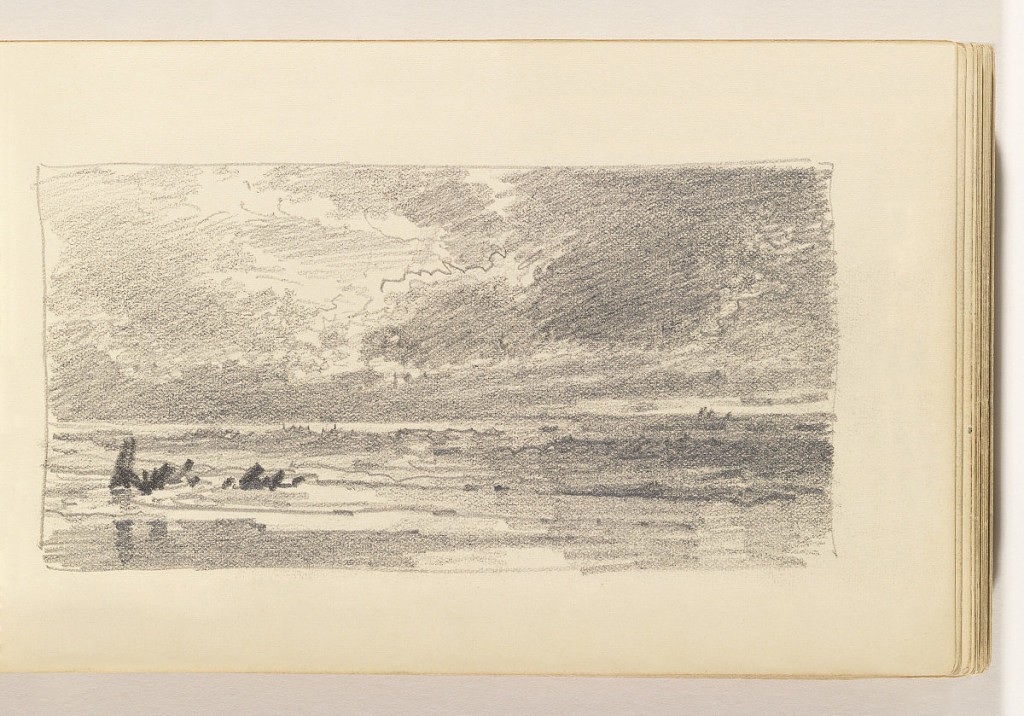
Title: Shoreline with Calm Sea, Possible Debris
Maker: William Trost Richards, American, 1833–1905
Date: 1885–90
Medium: Graphite on cream wove paper, bound
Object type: Sketchbook folio
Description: Shoreline in foreground with possible debris on beach at left. Calm ocean in background to horizon.